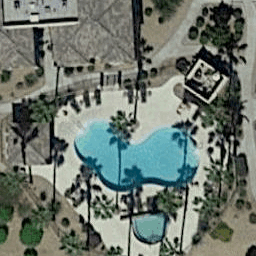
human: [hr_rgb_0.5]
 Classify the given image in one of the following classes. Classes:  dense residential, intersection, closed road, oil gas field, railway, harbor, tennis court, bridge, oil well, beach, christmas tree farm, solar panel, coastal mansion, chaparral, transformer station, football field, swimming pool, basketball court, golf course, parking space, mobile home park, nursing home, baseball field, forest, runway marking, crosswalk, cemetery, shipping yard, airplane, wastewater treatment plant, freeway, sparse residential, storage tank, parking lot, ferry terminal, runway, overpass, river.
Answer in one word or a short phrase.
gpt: swimming pool